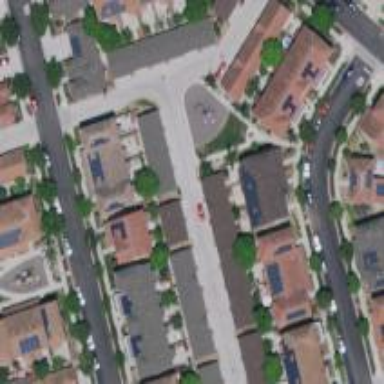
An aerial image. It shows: Alleyway designated as service road.